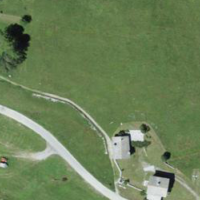
EUNIS habitat code: 26
Species observed at this site:
Trifolium pratense